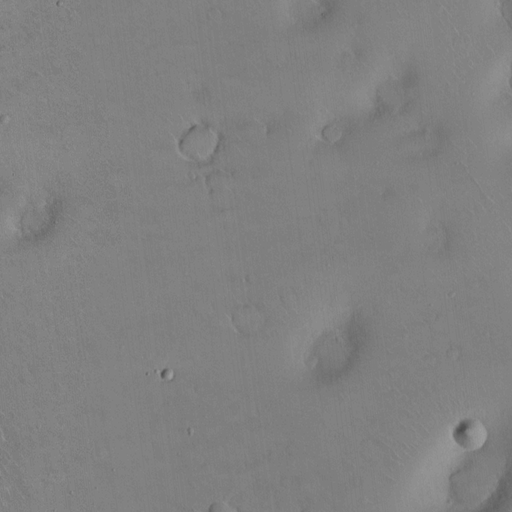
Classes present: Background, Cone